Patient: sex M, age 57
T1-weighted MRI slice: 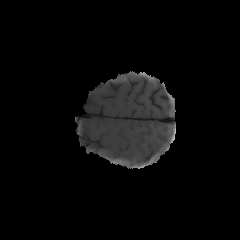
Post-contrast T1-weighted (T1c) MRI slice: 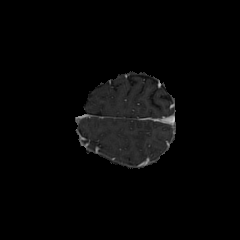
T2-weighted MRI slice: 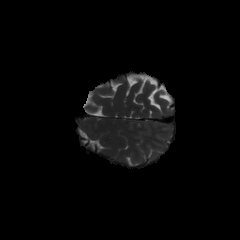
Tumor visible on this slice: no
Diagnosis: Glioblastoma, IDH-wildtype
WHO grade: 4